Question: I am currently trying to convert a Xamarin.iOS app library to a PCL (Profile 78). I have this code that will not compile:
'''
public static void RegisterAllCommandHandlers(IEnumerable<Assembly> assemblies) {
// Get all types that are concrete classes which implement ICommandHandler
var commandHandlerOpenGenericType = typeof(ICommandHandler<>);
var types = new List<Type>();
foreach (var assembly in assemblies) {
types.AddRange(assembly.GetTypes()
.Where(x => x.IsClass && !x.IsAbstract && x.GetInterfaces().Any(i => i.IsGenericType && i.GetGenericTypeDefinition() == commandHandlerOpenGenericType)));
}
}
'''
Here is an image of the compiler errors:

How can I do the same thing with the new reflection API?
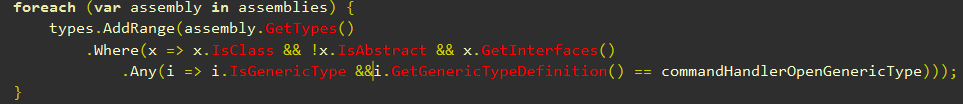
Answer: This is due to the type/typeinfo split. See <URL>.
Try this code:
'''
assembly.DefinedTypes
.Where(x => x.IsClass && !x.IsAbstract && x.ImplementedInterfaces
.Any(i => i.GetTypeInfo().IsGenericType && i.GetGenericTypeDefinition() == commandHandlerOpenGenericType))
.Select(x => x.AsType())
'''